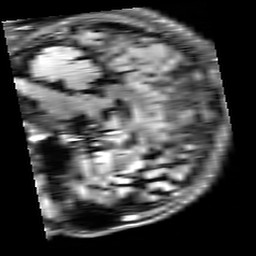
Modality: FLAIR
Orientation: sagittal
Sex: male
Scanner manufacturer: siemens
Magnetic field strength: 3 T
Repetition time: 10 s
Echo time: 0.09 s